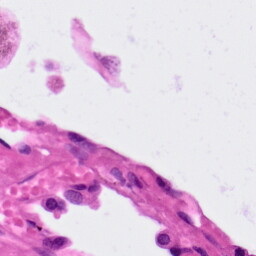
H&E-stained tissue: Lung